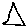
Label: triangle